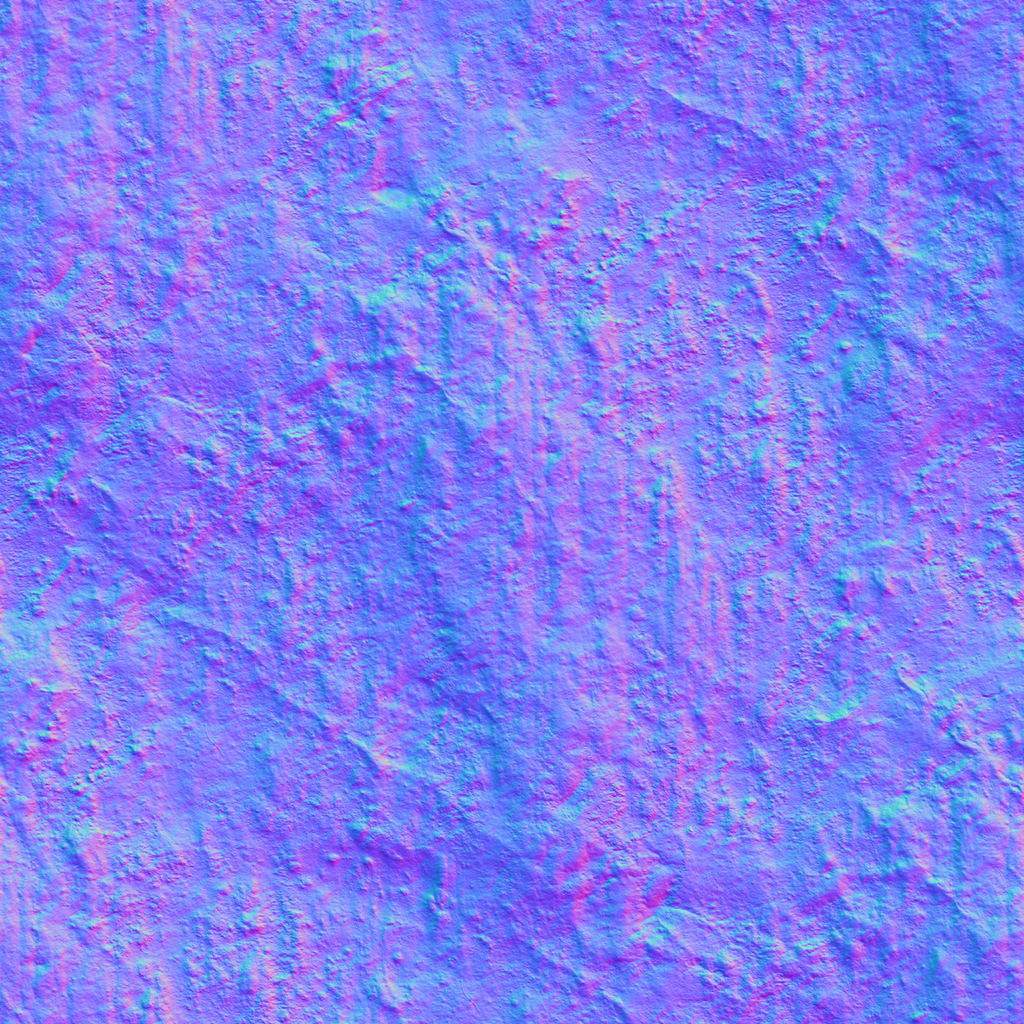
Texture map type: NormalGL